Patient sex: M
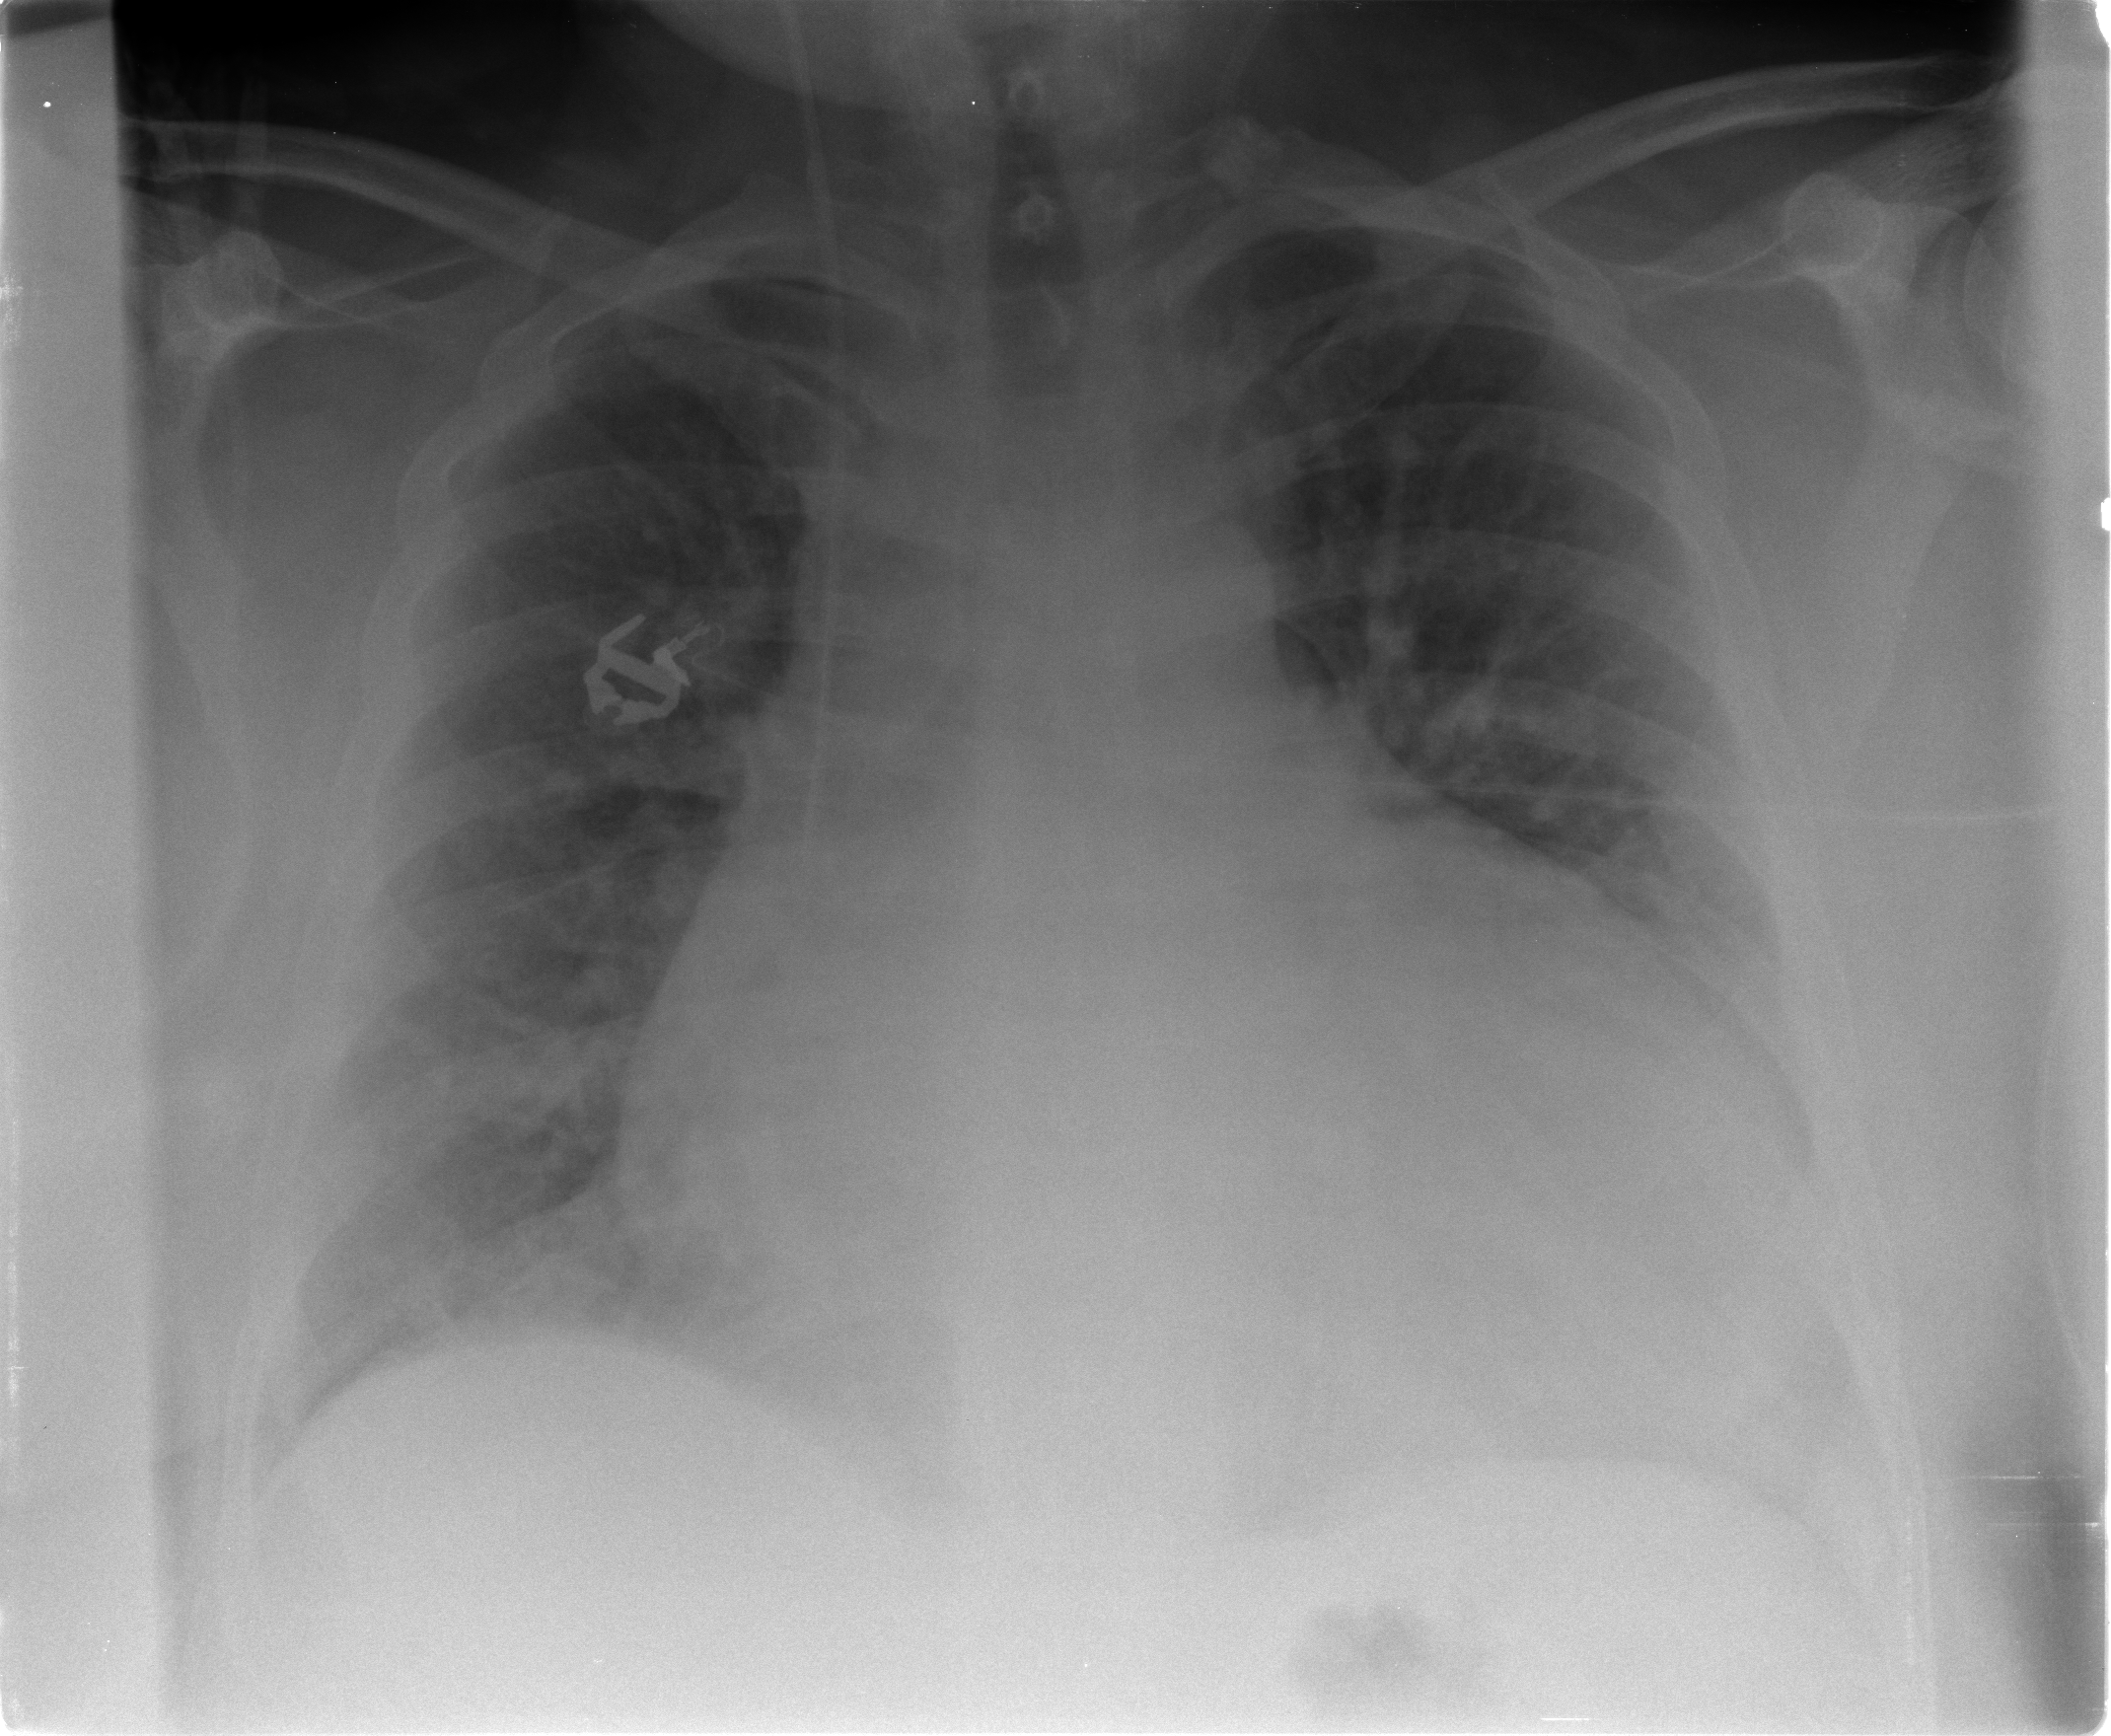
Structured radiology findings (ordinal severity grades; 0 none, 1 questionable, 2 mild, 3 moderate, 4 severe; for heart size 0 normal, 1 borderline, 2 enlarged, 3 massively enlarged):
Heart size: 3
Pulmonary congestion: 3
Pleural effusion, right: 1
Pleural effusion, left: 2
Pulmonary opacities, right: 1
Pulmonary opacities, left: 2
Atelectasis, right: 1
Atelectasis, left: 1